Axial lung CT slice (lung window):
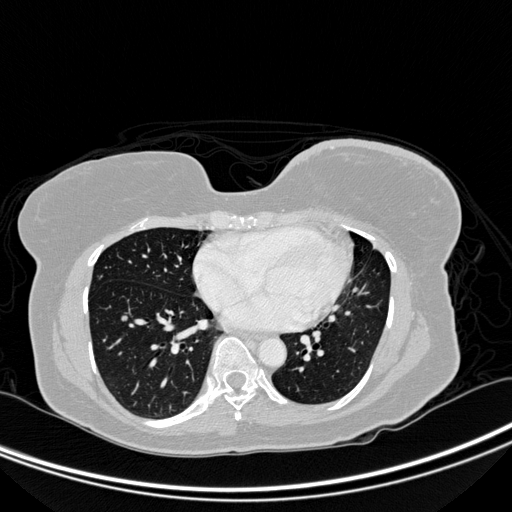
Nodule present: yes
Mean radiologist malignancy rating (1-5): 2.75